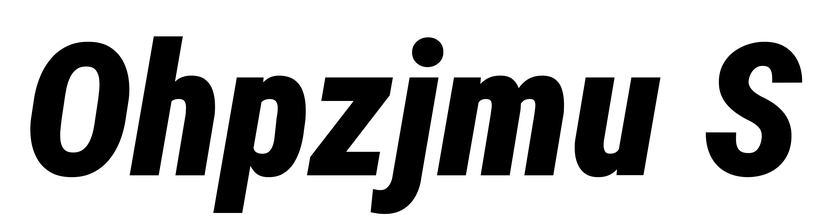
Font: Roboto-Italic_Condensed_Black_Italic